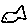
Label: fish